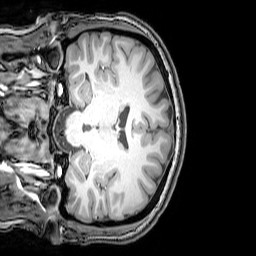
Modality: T1w
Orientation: coronal
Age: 22
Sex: female
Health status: healthy
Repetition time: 0.081 s
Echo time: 0.037 s